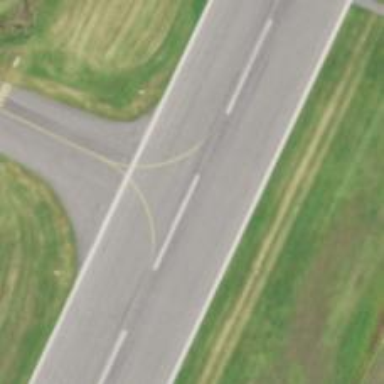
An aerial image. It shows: Asphalt runway at the airport.